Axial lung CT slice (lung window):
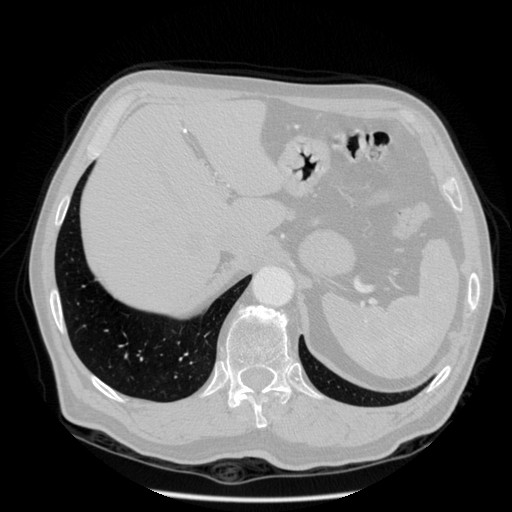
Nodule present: no